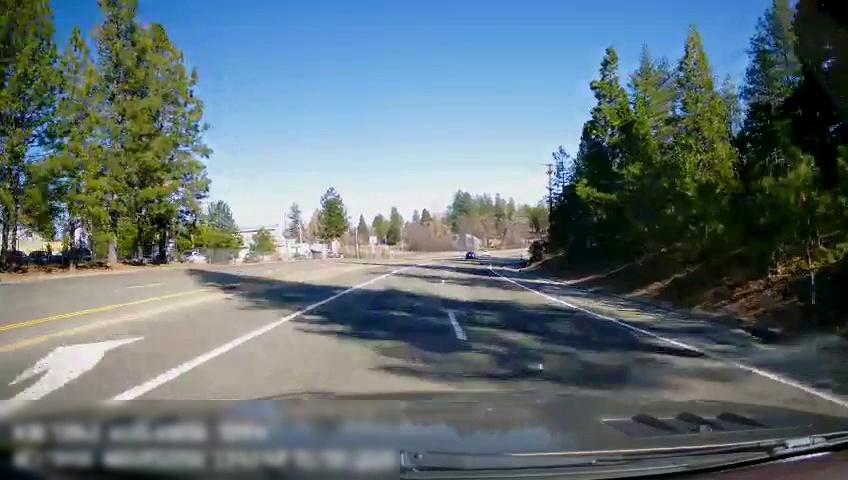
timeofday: Day
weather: Sunny
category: Drivable Space
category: Vehicles | Car
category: Lanes | Opposite Lane
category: Lanes | Opposite Lane
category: Lanes | Current Lane
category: Lanes | Alternate Lane
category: Lanes | Current Lane
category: Lanes | Alternate Lane
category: Lanes | Opposite Lane
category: Lanes | Opposite Lane
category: Lanes | Current Lane